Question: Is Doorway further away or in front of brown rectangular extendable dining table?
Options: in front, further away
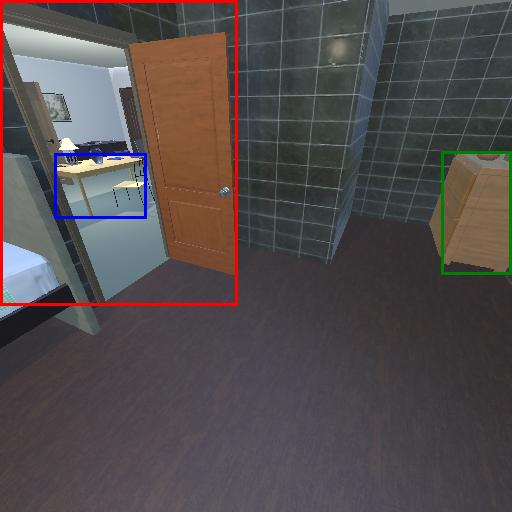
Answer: in front